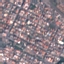
Land use / land cover: Residential